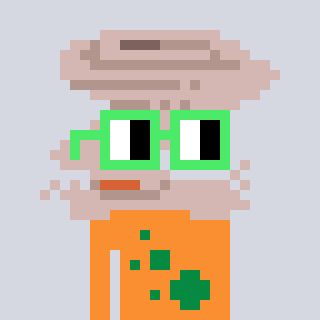
a pixel art character with square light green glasses, a tornado-shaped head and a orange-colored body on a cool background